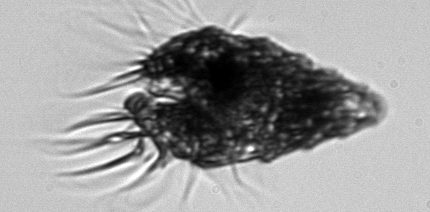
Label: Laboea_strobila